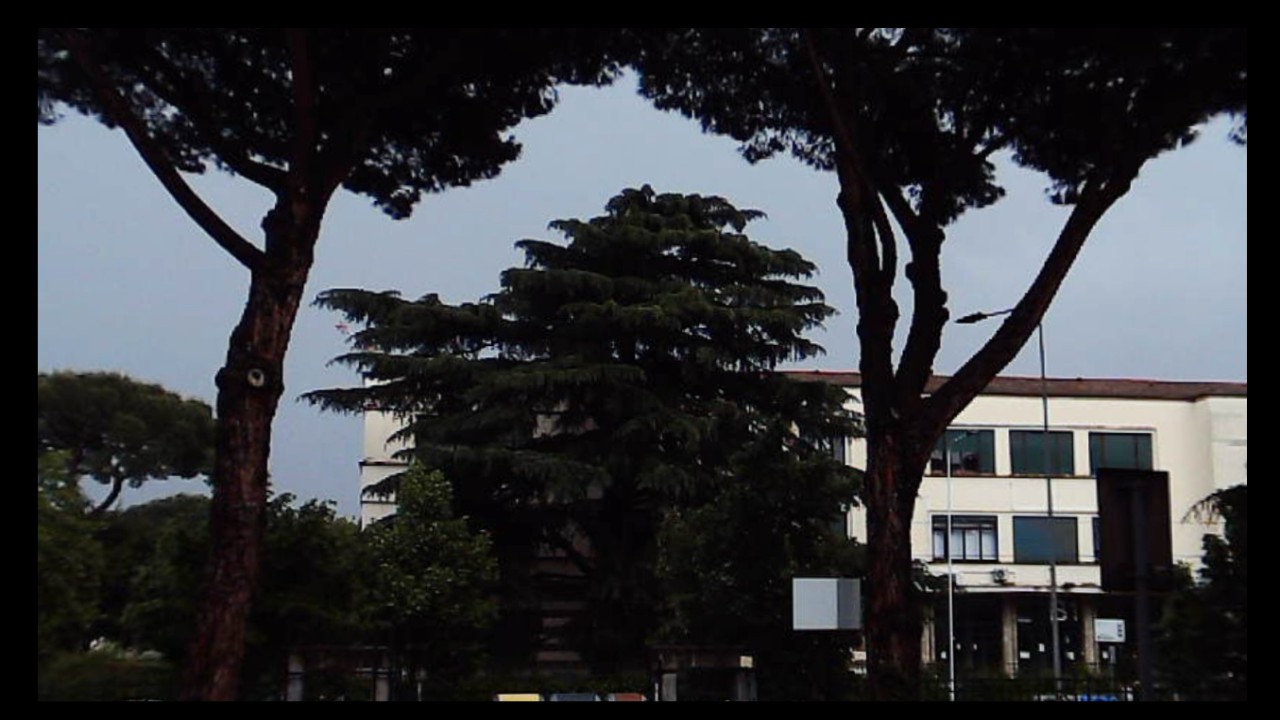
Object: DarwinFPV cineape20